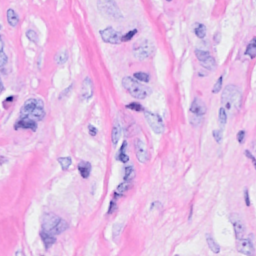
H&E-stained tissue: Breast